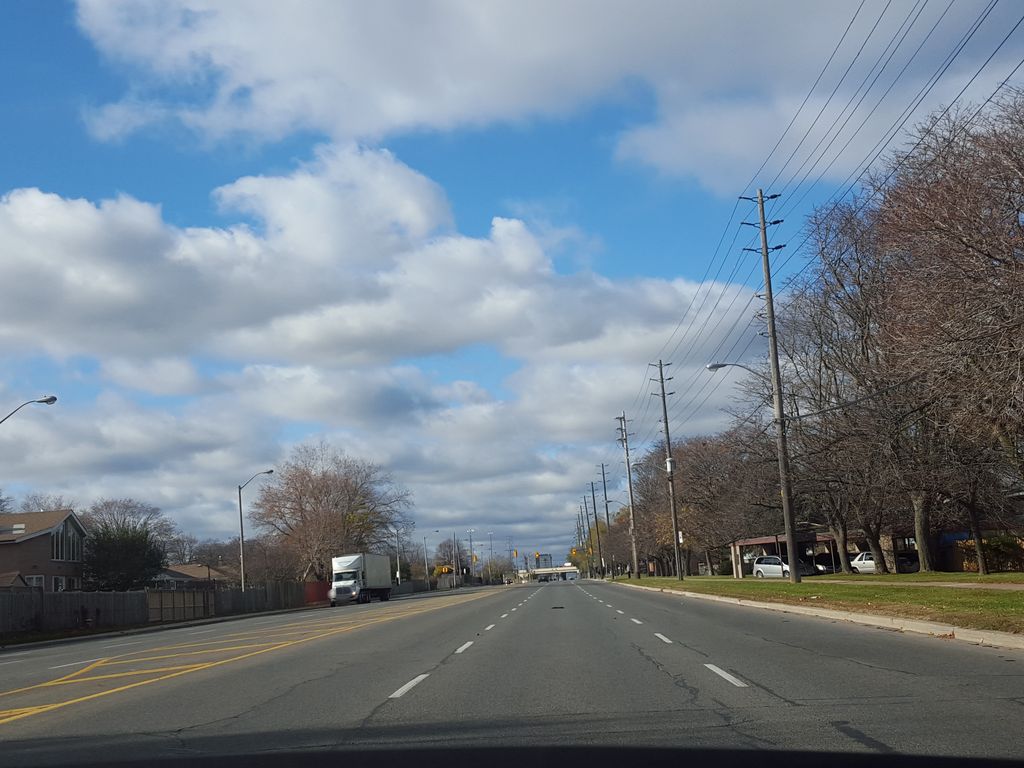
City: toronto